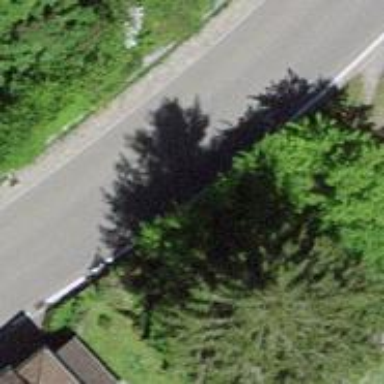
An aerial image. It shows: Asphalt road classified as tertiary.